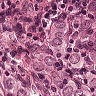
Metastatic tissue present: yes